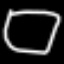
Label: square